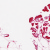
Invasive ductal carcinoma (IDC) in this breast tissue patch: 0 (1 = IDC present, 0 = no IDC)